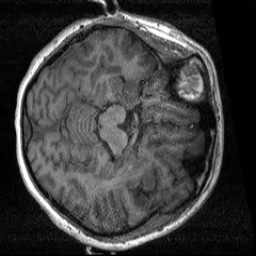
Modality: T1w
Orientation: axial
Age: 22
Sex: female
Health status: healthy
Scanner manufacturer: siemens
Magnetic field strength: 3 T
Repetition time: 2 s
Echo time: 0.00232 s